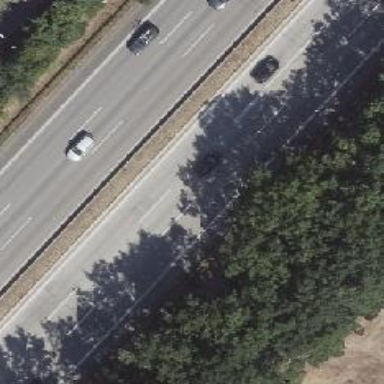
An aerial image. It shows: Motorway.